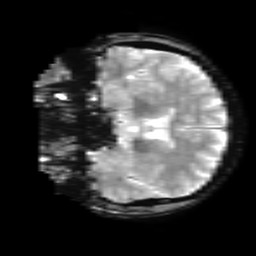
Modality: T2starw
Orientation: coronal
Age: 48
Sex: male
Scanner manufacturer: ge
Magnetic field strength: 3 T
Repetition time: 0.65 s
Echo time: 0.02 s